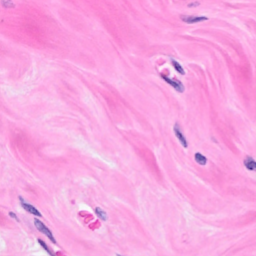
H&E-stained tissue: Breast